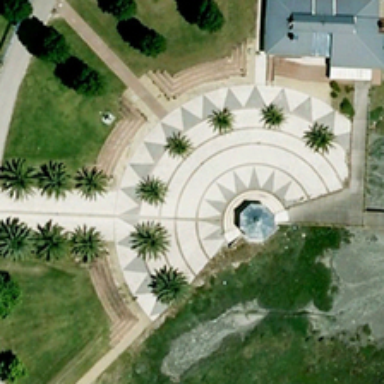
Some green trees and meadows are around a semi-circle square .